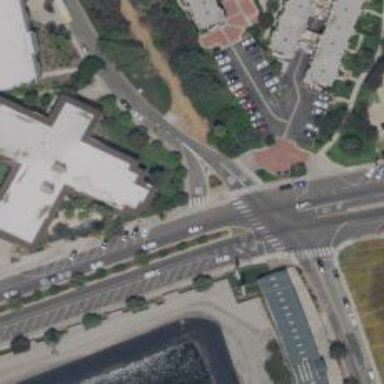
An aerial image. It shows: Footway with zebra crossing.